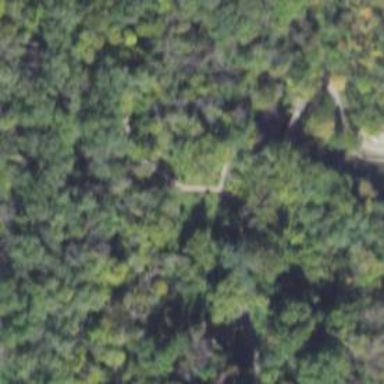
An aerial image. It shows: Path.